Question: I have a case where data presented on the chart is gathered in five minutes interval during the working hours, while at night it stays idle. When the chart presents data from a couple of days, there are obviously a flat lines between days (during nights).
Using category axis solves the problem with long steady lines during nights. However using time axis I was able to format date and use time interval property.
How can I do that using category axis? I mean formatting tick labels and achieve similar behaviour to using time intervals?
That is how it looks like at the moment using category axis:

I would like to present just one tick for every day, properly formatted.
Thank you in advance for any help.
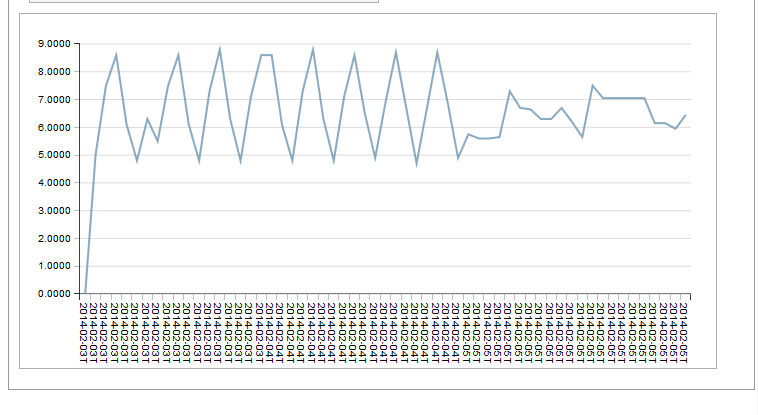
Answer: You can do this by using a grouped category axis, It will involve a little manipulation of your dates into a separate time part and day part using some code like this:
'''
// Create a d3 parser for this particular date format, this may not be relevant
// if you already have actual dates
var inFormat = d3.time.format("%Y-%m-%d %H:%M");
// Create a d3 parser for the day and time formats we are going to use
var dayFormat = d3.time.format("%d %b"),
timeFormat = d3.time.format("%H:%M");
// Add some code to manipulate the date into 2 separate fields
// because this is a category axis you need to handle formatting here
// category axes use text content
data.forEach(function (d) {
// Convert the date to an actual date, you may not need to do this if
// you already have date objects in your data
var inDate = inFormat.parse(d.Date);
// Add a new field for the time portion
d["Day"] = dayFormat(inDate);
d["Time"] = timeFormat(inDate);
}, this);
'''
Here it is in context doing what I think you want:
<URL>